如图，在棱长为4的正方体 \(ABCD-A_1B_1C_1D_1\) 中，点 \(P\) 是棱 \(CC_1\) 的中点，动点 \(Q\) 在面 \(DCC_1D_1\) 内，包括边界。若 \(AQ \parallel\) 平面 \(AB_1P\)，则线段 \(AQ\) 长度的取值范围是\underline{\qquad}。

【解答】
【答案】$[3\sqrt{2}, 2\sqrt{5}]$

【解析】
设 $Q_1, Q_2$ 分别是 $DD_1, DC$ 的中点，连接 $AQ_1, AQ_2, Q_1Q_2, PQ_2$。

根据正方体的性质可知 $Q_1Q_2 \parallel DC \parallel AB$，
由于 $DC \not\subset$ 平面 $AB_1P$，$DC \parallel$ 平面 $AB_1P$，
所以 $Q_1Q_2 \parallel$ 平面 $AB_1P$。

又因 $PQ_2 \parallel DC \parallel AB$，$PQ_2 = DC = AB$，可得 $ABPQ_2$ 为平行四边形，则 $AQ_2 \parallel BP$，
由于 $AQ_2 \not\subset$ 平面 $AB_1P$，$BP \subset$ 平面 $AB_1P$，所以 $AQ_2 \parallel$ 平面 $AB_1P$。

由于 $AQ_2 \cap Q_1Q_2 = Q_2$，$AQ_2, Q_1Q_2 \subset$ 平面 $AQ_1Q_2$，
所以平面 $AQ_1Q_2 \parallel$ 平面 $AB_1P$。

因为 $AQ \parallel$ 平面 $AB_1P$，所以 $AQ \subset$ 平面 $AQ_1Q_2$，
而 $Q \in$ 平面 $DCC_1D_1$，$Q \in$ 平面 $AQ_1Q_2$，且平面 $DCC_1D_1 \cap$ 平面 $AQ_1Q_2 = Q_1Q_2$，
故点 $Q$ 的轨迹即线段 $Q_1Q_2$。

$AQ_1 = AQ_2 = \sqrt{4^2 + 2^2} = 2\sqrt{5}$，$Q_1Q_2 = \sqrt{2^2 + 2^2} = 2\sqrt{2}$，
三角形 $AQ_1Q_2$ 是等腰三角形，底边 $Q_1Q_2$ 上的高为 $\sqrt{(2\sqrt{5})^2 - \left(\dfrac{2\sqrt{2}}{2}\right)^2} = 3\sqrt{2}$，
所以 $AQ$ 的取值范围是 $[3\sqrt{2}, 2\sqrt{5}]$。

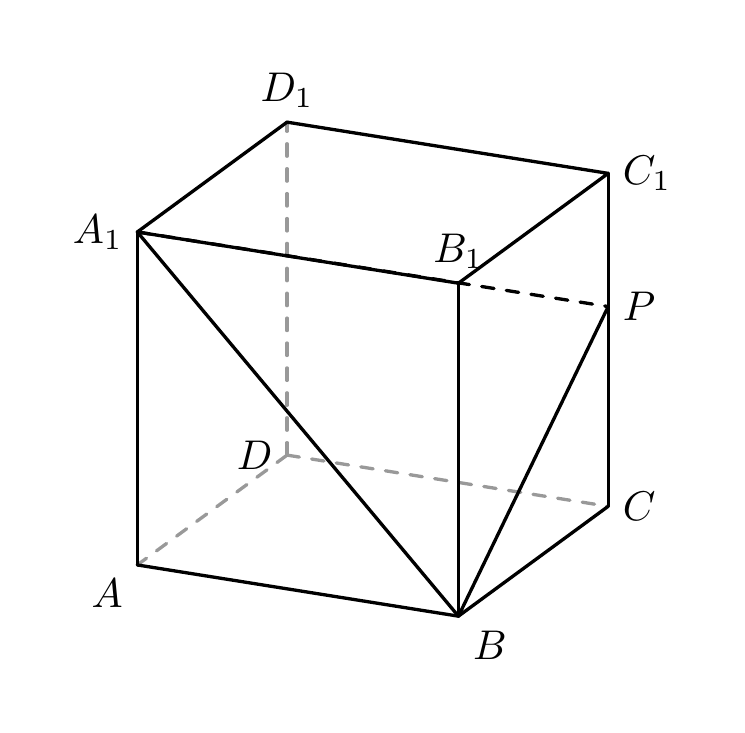